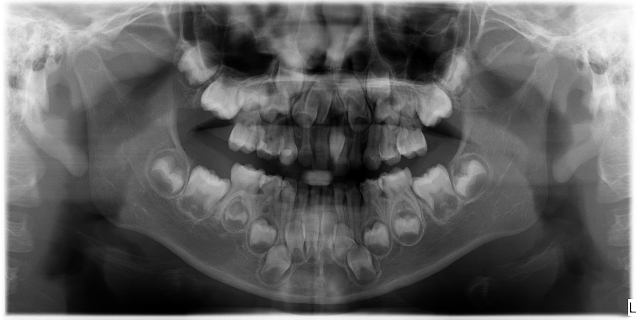
child